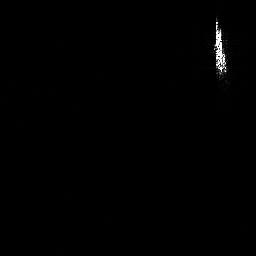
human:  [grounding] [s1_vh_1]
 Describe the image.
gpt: In the satellite image, there is  <ref>1 medium ship </ref> <box>[[82, 5, 88, 31, 0]]</box> located at top right.